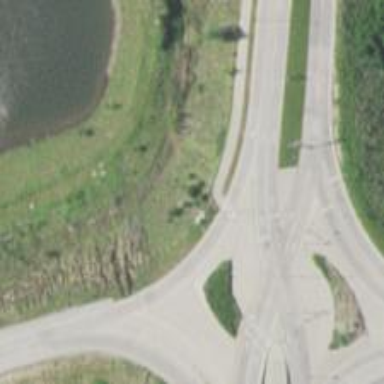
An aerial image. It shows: Trunk_link highway at diverging diamond interchange (DDI) junction.